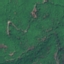
Land use / land cover class: Forest